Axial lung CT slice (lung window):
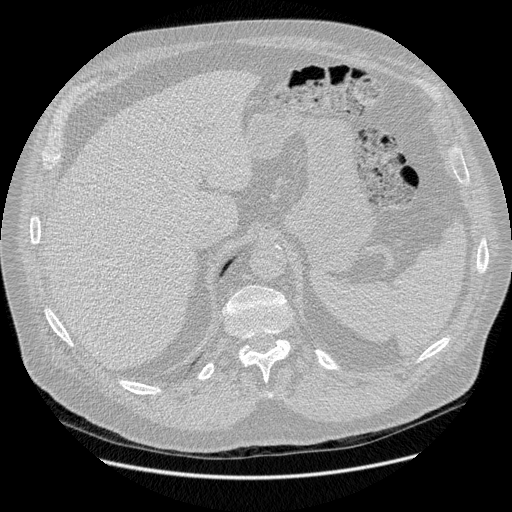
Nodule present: no